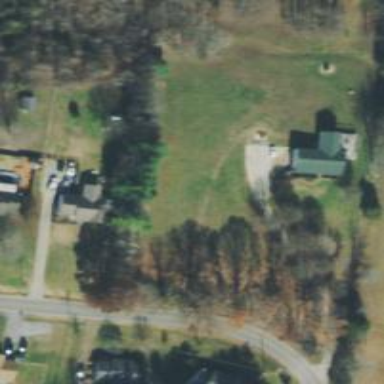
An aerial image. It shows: Driveway leading to service road.